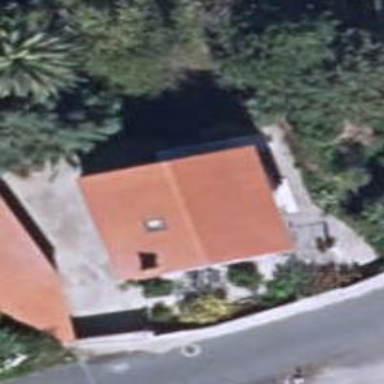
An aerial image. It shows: Simple house.